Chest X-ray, AP view. Patient: 59 years old, sex M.
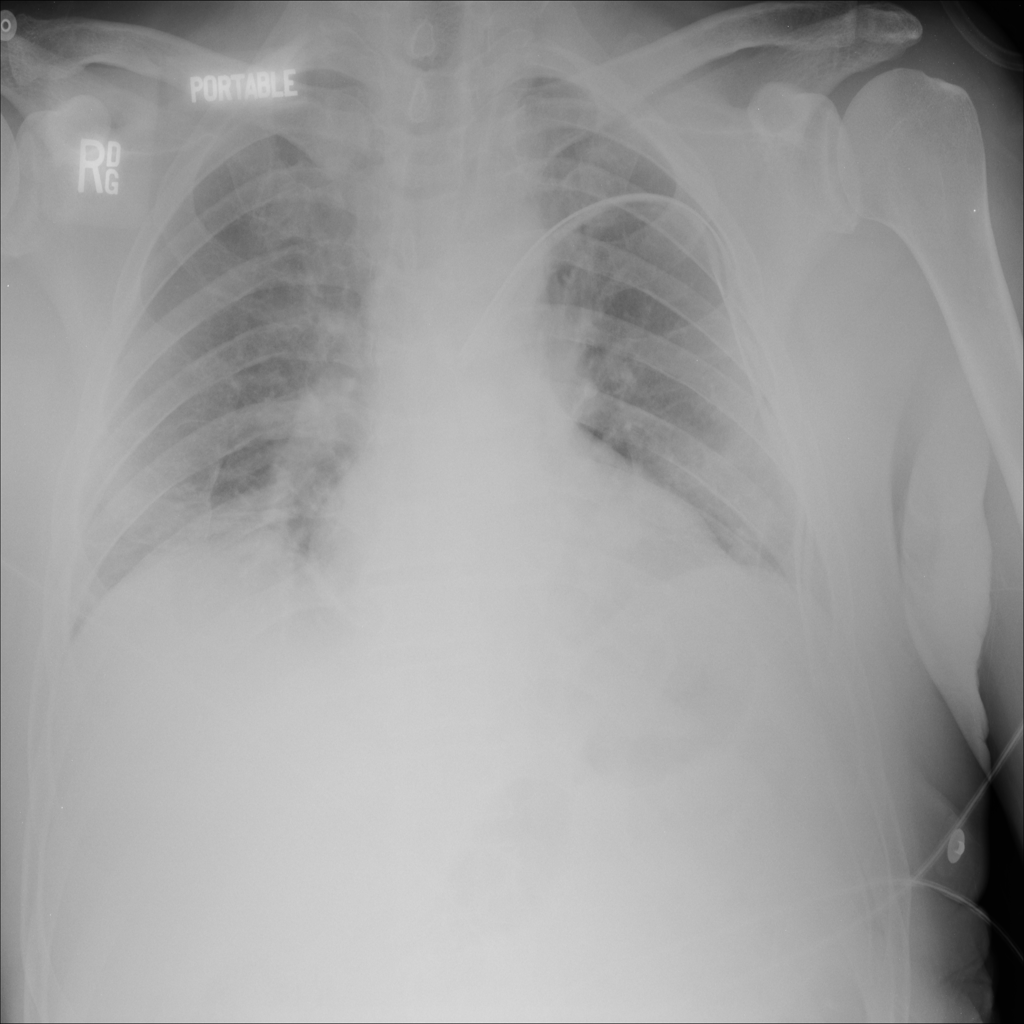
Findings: No Finding